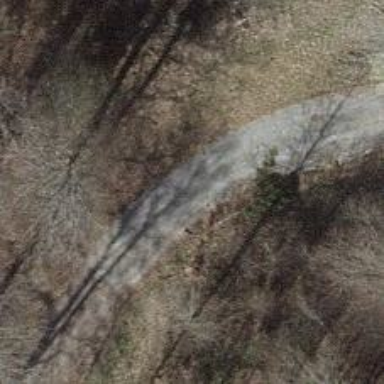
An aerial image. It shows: Unpaved track with grade 3 surface.